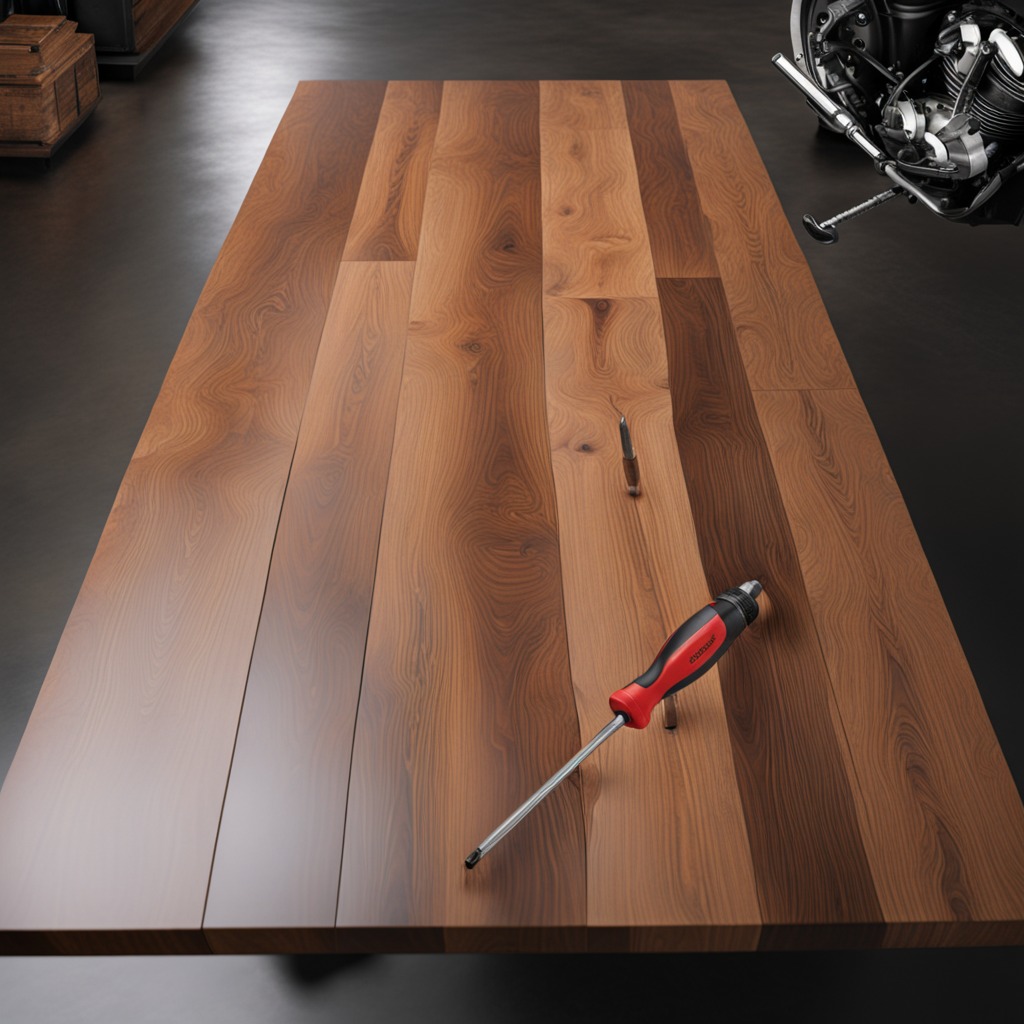
A screwdriver is lying on the table in the vintage motorcycle garage.